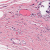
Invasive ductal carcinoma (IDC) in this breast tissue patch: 0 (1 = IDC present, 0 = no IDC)